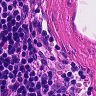
Metastatic tissue present: no